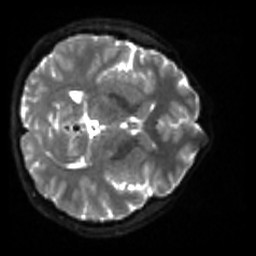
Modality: sbref
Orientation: axial
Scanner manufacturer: siemens
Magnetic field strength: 3 T
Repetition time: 4 s
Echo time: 0.0594 s